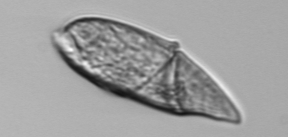
Label: Gyrodinium